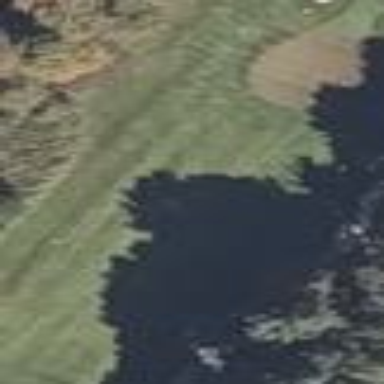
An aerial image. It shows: Scenic golf fairway.